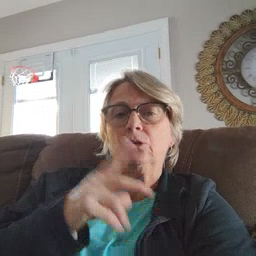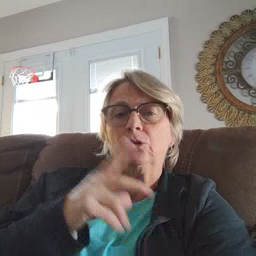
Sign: tree